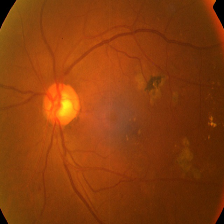
Diabetic retinopathy grade: Severe